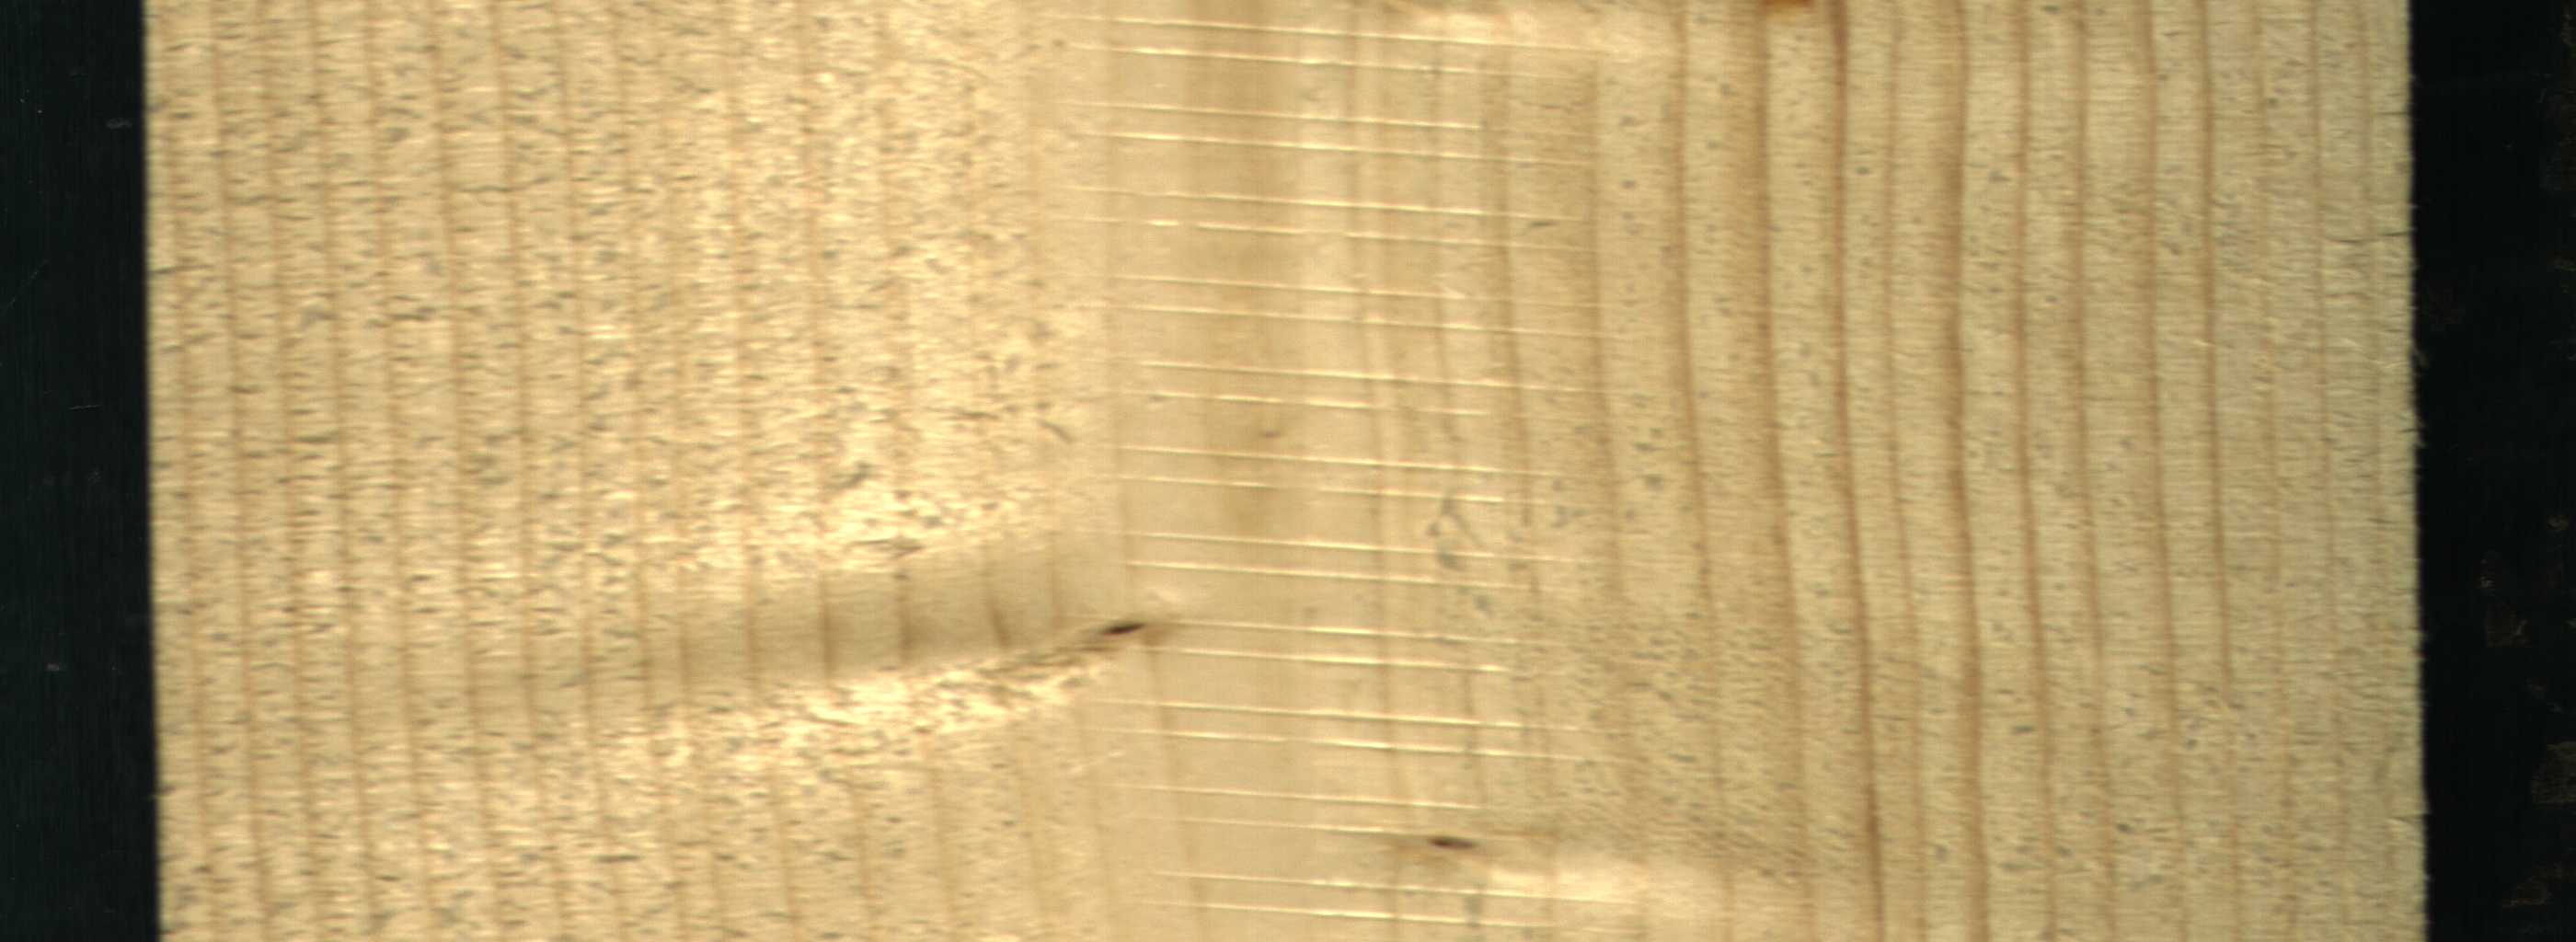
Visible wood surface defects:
Live_Knot
Live_Knot